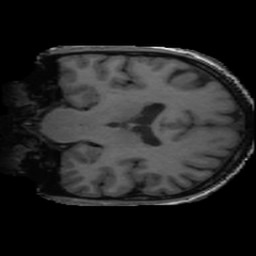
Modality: T1w
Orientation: coronal
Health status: ill
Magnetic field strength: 3 T